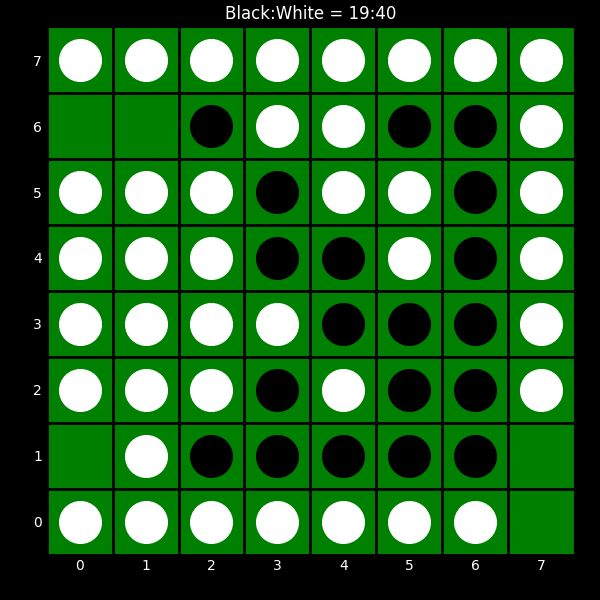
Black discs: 19
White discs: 40